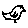
Label: bird